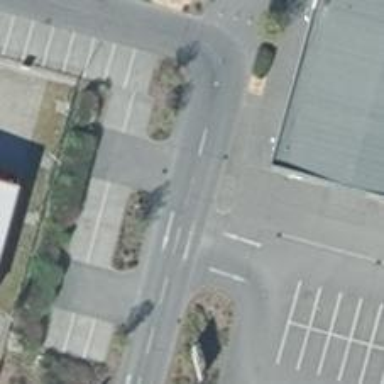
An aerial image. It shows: Paved parking aisle in service road.